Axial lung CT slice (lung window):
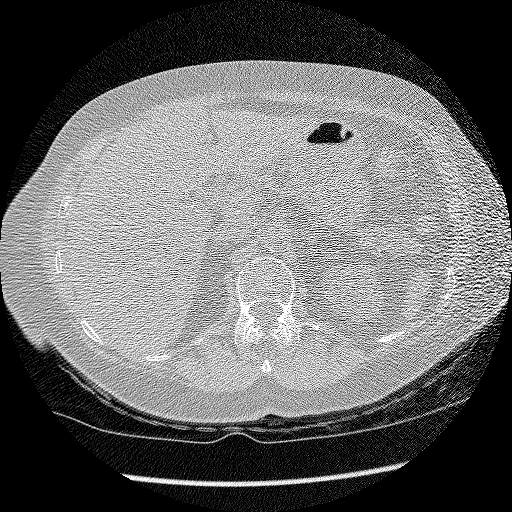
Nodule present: no